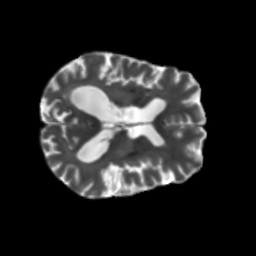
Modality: T2w
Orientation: axial
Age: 75
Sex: male
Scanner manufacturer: siemens
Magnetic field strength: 3 T
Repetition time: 5.47 s
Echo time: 0.0854 s